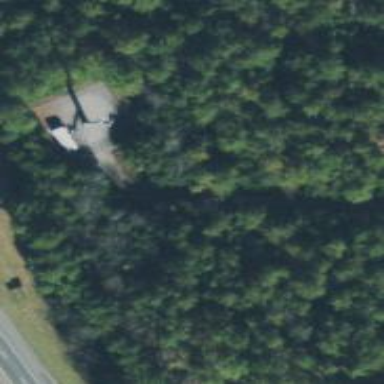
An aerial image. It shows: Driveway leading to service road.